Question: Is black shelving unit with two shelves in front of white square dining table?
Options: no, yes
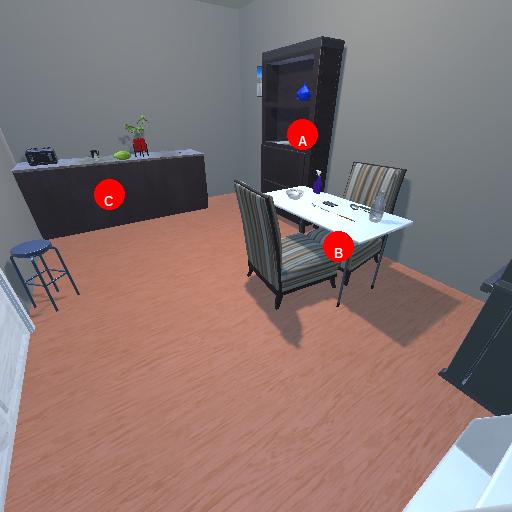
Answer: no